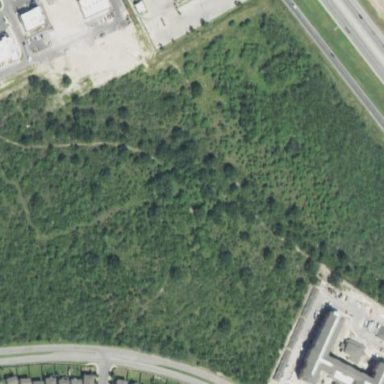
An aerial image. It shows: Patch of scrub vegetation.